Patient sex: F
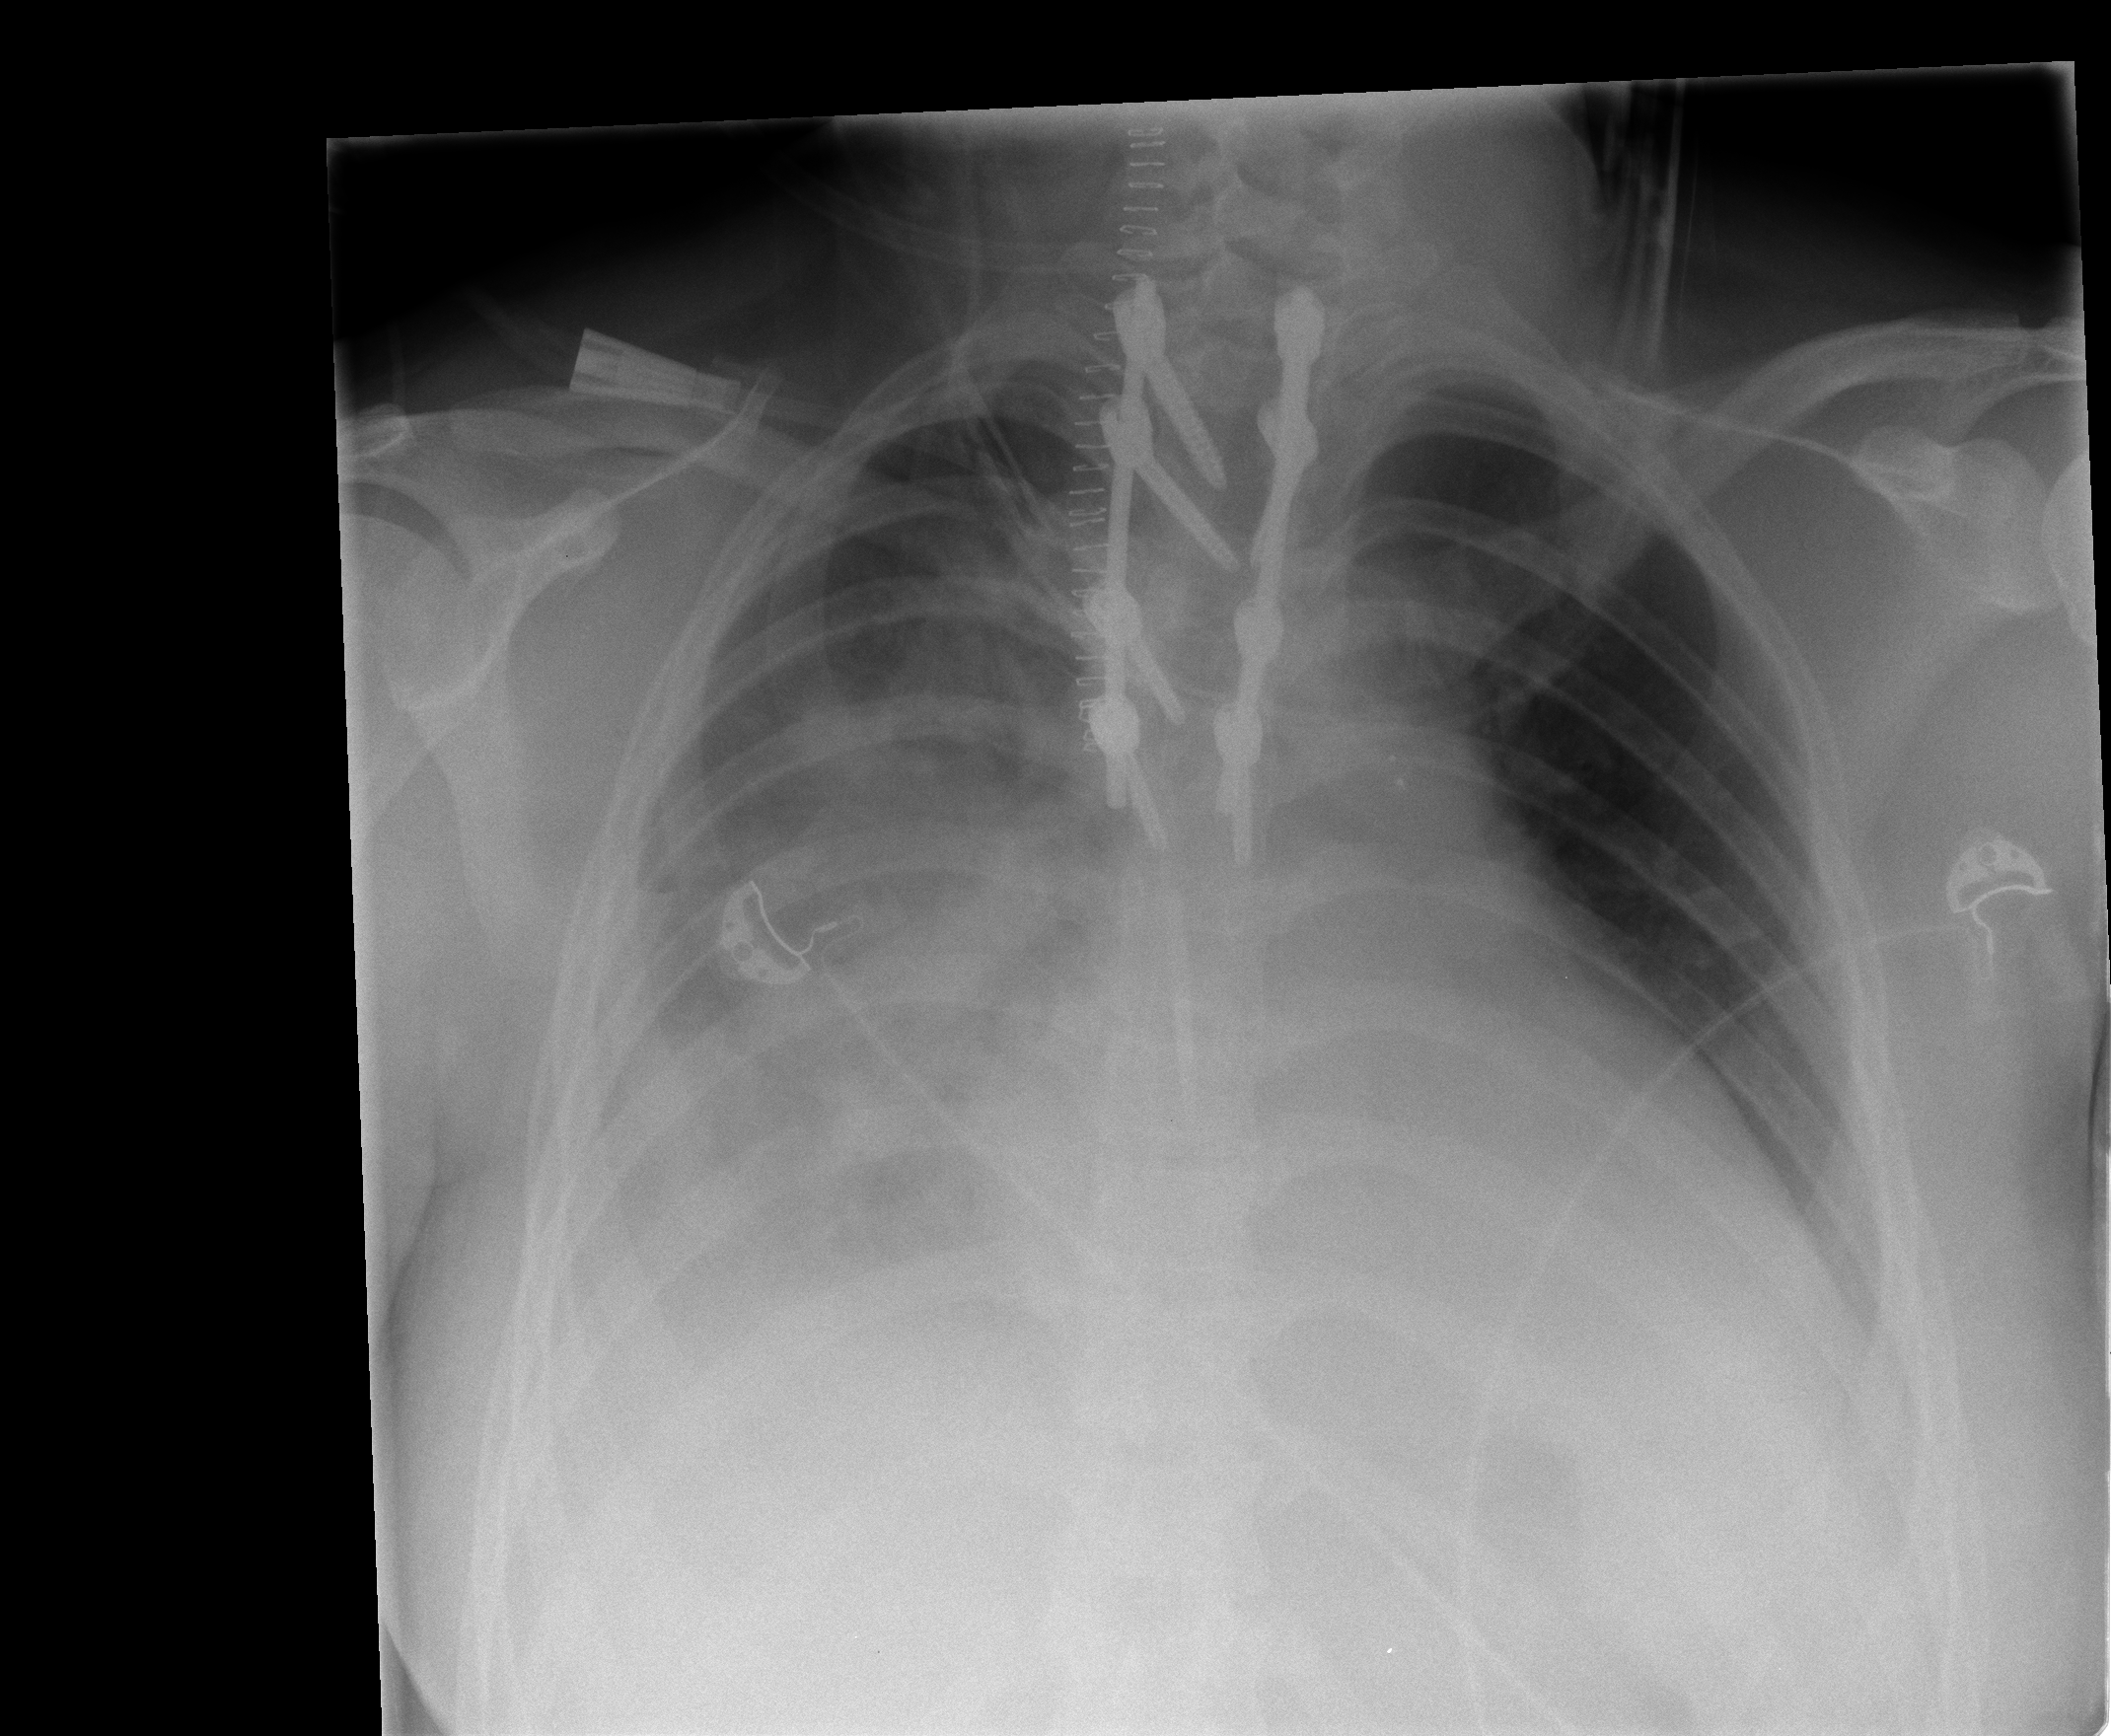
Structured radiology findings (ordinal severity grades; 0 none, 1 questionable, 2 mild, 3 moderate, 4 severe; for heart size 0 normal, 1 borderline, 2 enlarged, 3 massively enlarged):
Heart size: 2
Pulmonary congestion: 0
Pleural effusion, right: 3
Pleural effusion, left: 2
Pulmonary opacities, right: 3
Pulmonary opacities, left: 0
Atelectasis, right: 3
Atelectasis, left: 2